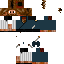
A male human skin with medium skin, wearing brown long hair dressed in a blue hoodie and brown pants, featuring a closed mouth.